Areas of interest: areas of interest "Commercial service"
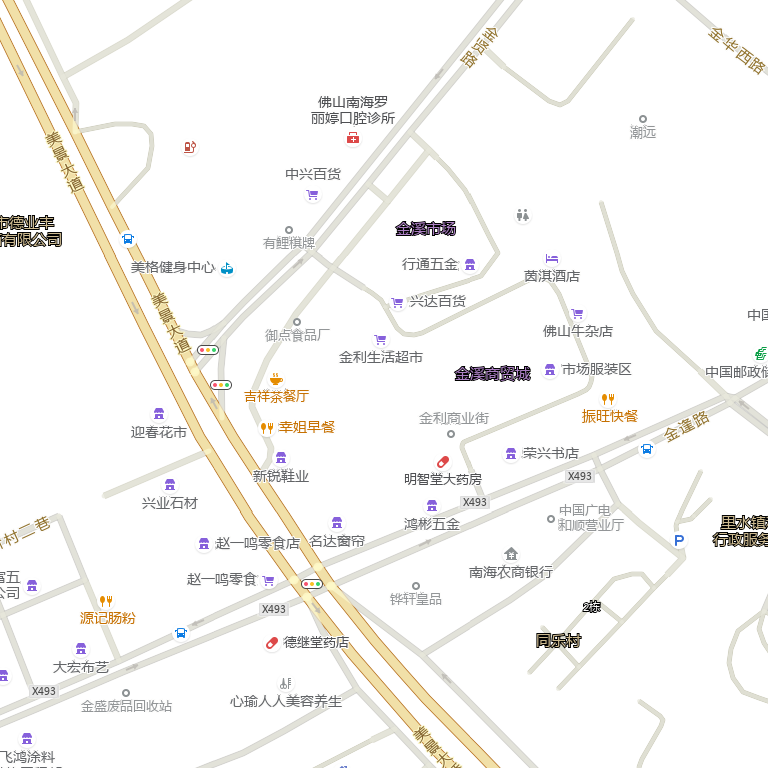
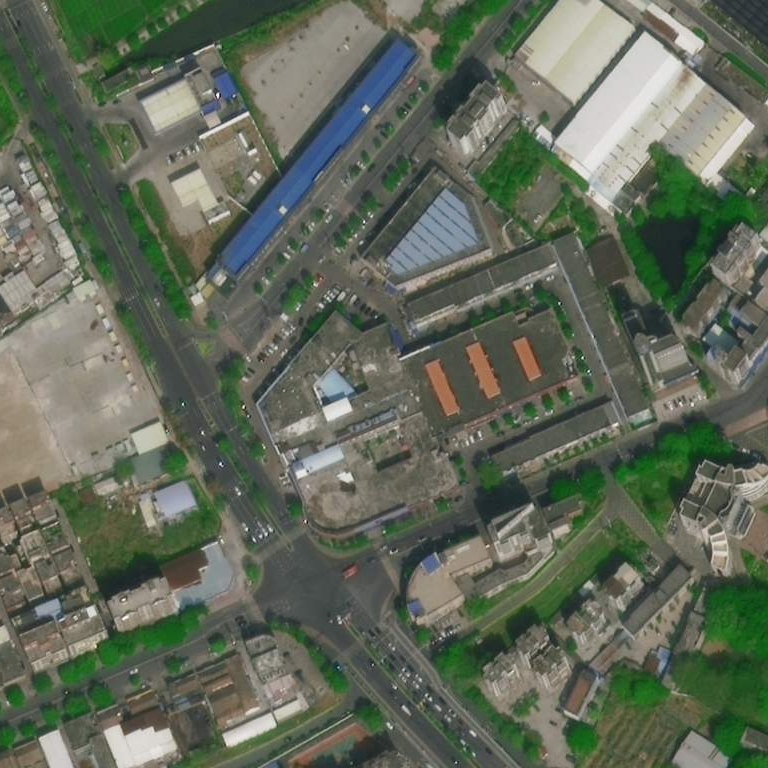